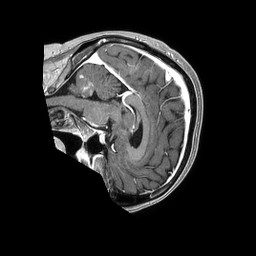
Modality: T1w
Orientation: sagittal
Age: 47
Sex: female
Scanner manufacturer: philips
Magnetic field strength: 1.5 T
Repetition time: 0.007604 s
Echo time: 0.003456 s